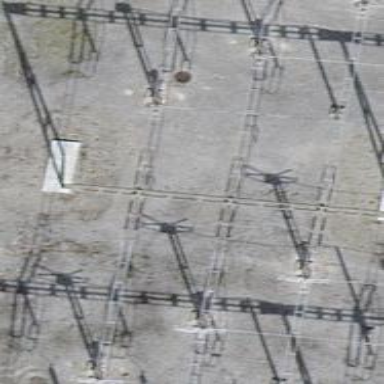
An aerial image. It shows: Insulator used in power equipment.